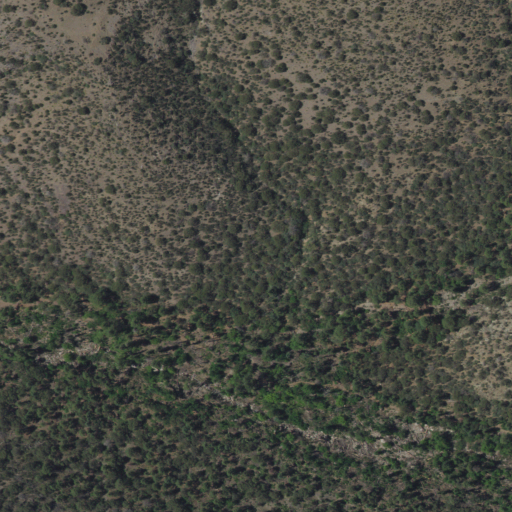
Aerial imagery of valley in New Mexico named Dry Canyon containing evergreen forest and grassland